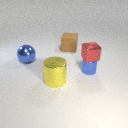
small red metal cube above small blue metal cylinder